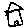
Label: house